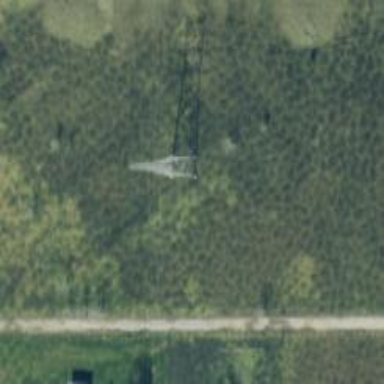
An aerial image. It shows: Power tower.